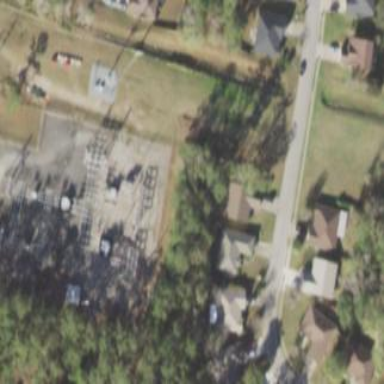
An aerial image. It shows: Distribution substation surrounded by fence.